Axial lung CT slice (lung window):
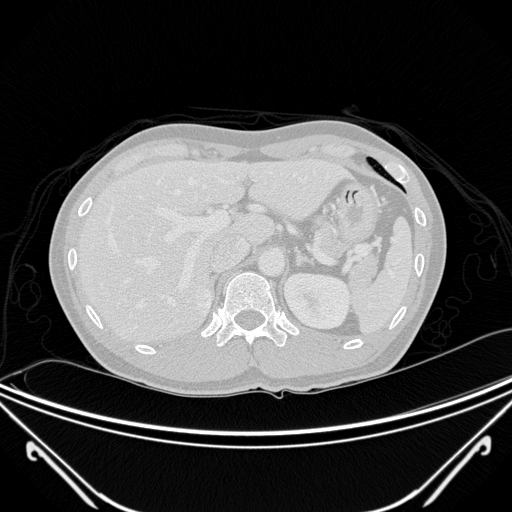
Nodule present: no